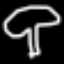
Label: mushroom